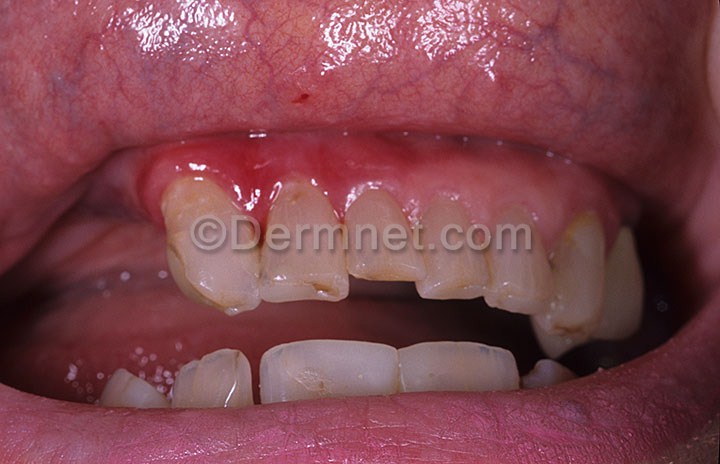
Disease: Bullous Disease Photos